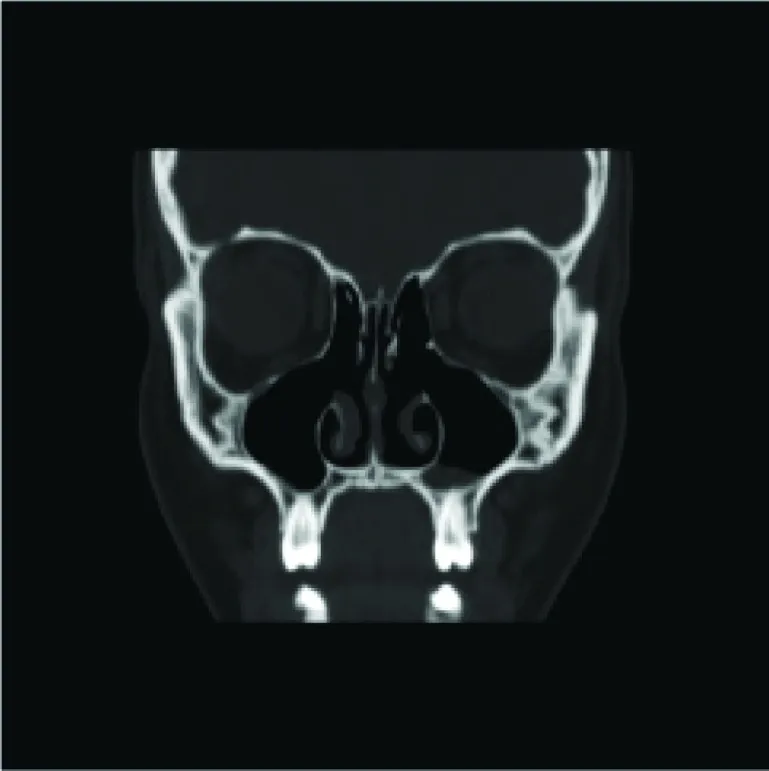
Non-contrasted coronal CT scan from two years prior to patient presentation. . Only mild mucosal thickening of the floor of the left maxillary sinus and post-surgical changes related to endoscopic sinus surgery were noted.
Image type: radiology (ct)